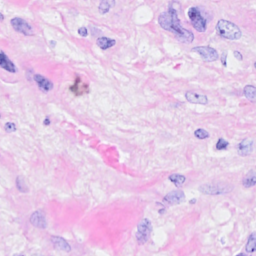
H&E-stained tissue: Breast